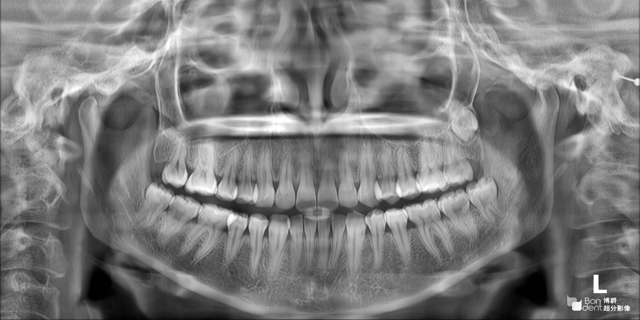
adult